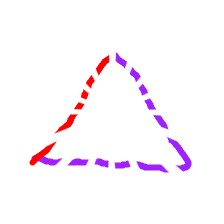
Shape: triangle